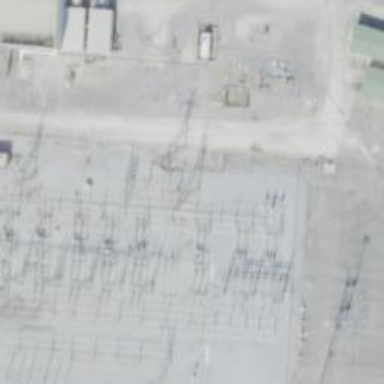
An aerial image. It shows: Switch for power supply.